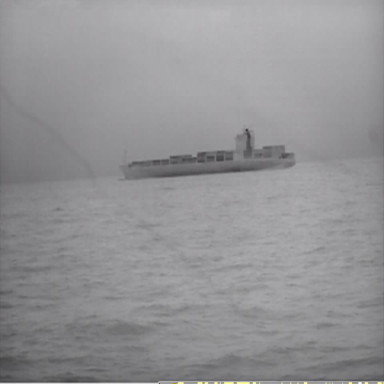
There is a fishing_boat in the infrared image.